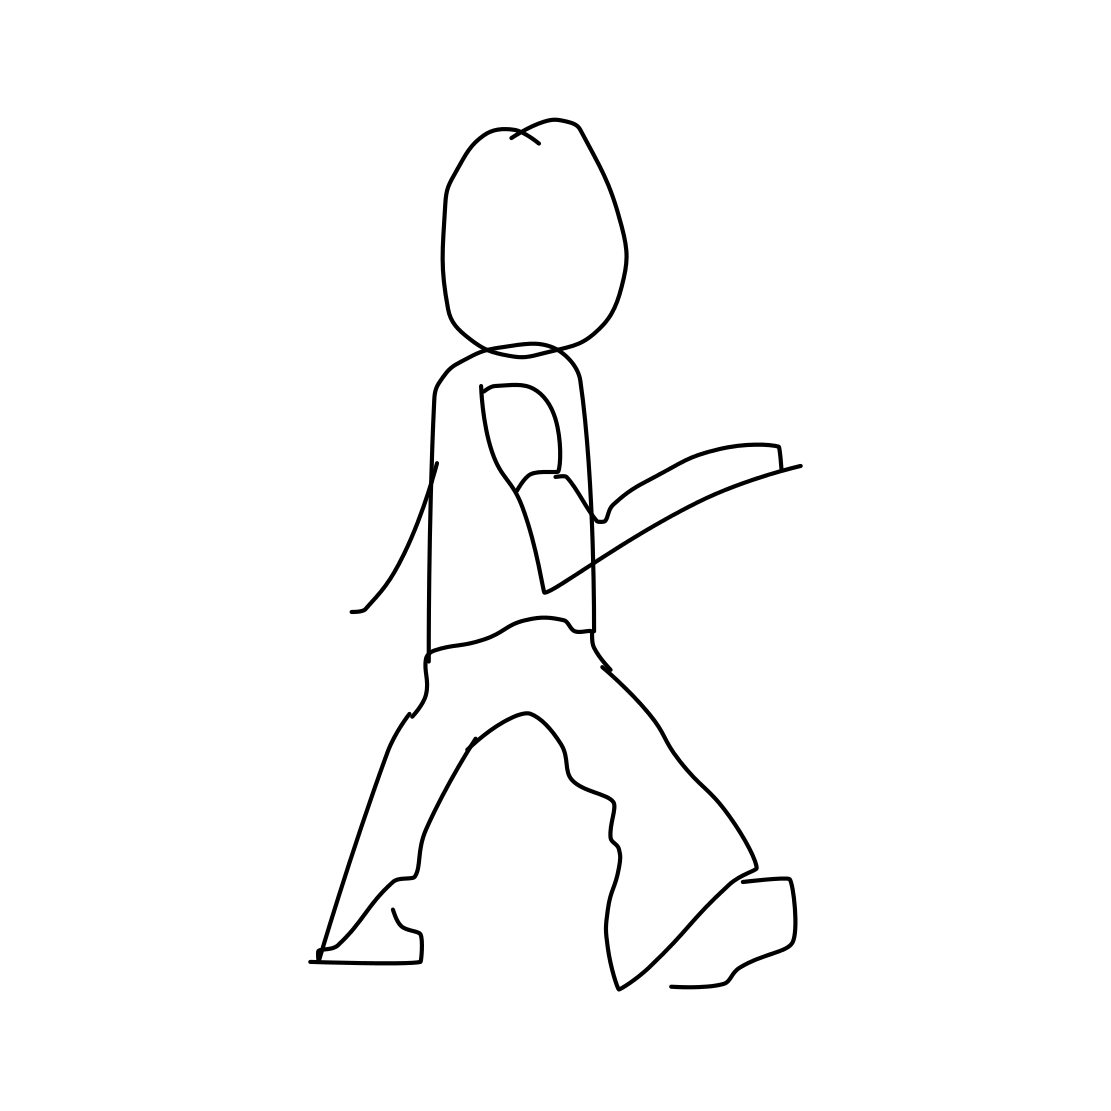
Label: person walking